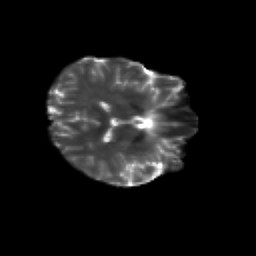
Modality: T2w
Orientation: axial
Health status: healthy
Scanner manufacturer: siemens
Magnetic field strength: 3 T
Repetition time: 12 s
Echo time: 0.092 s